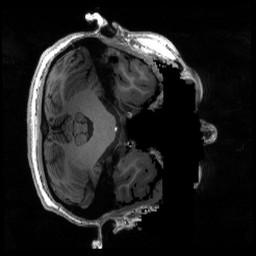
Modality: T1w
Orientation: axial
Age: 24
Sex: female
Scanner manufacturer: siemens
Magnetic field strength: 6.98 T
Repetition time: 2.53 s
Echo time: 0.00176 s